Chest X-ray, PA view. Patient: 53 years old, sex M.
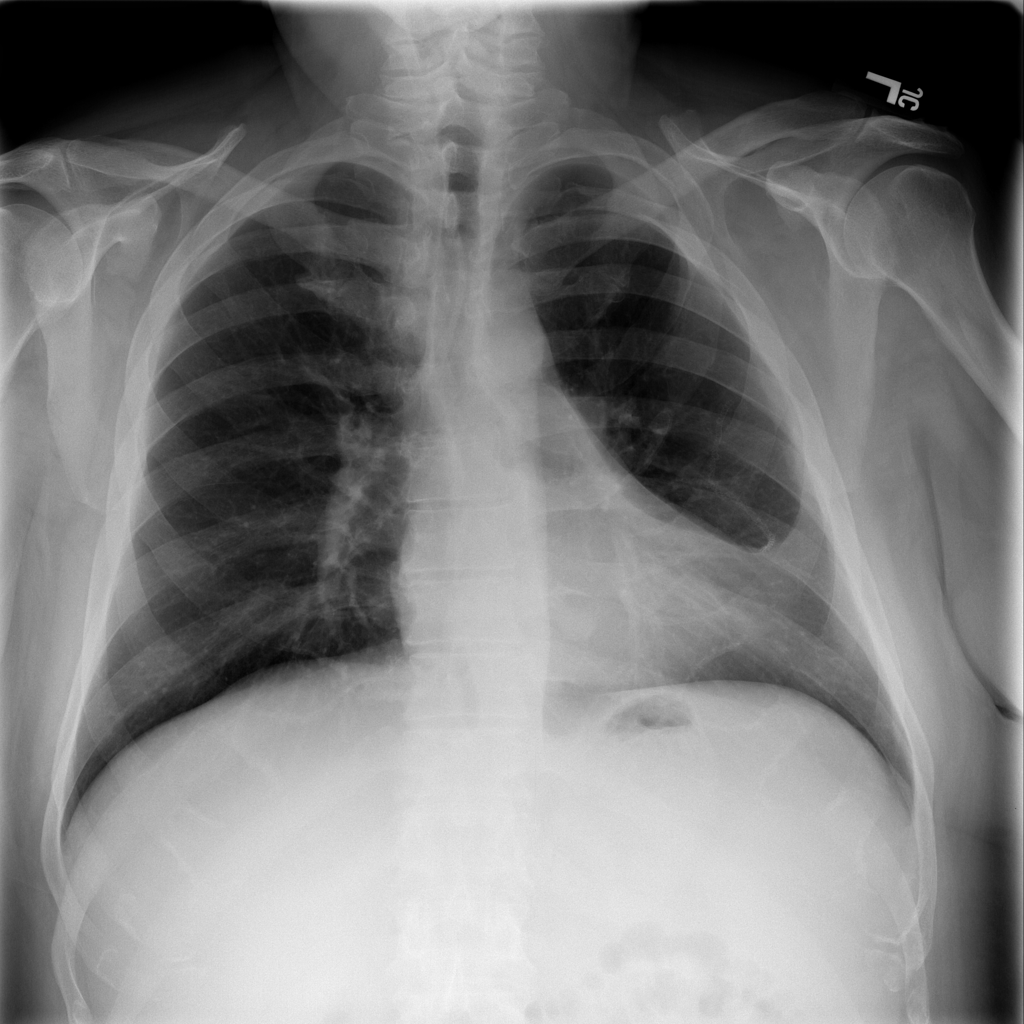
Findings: Pleural_Thickening